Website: apple
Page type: receipt
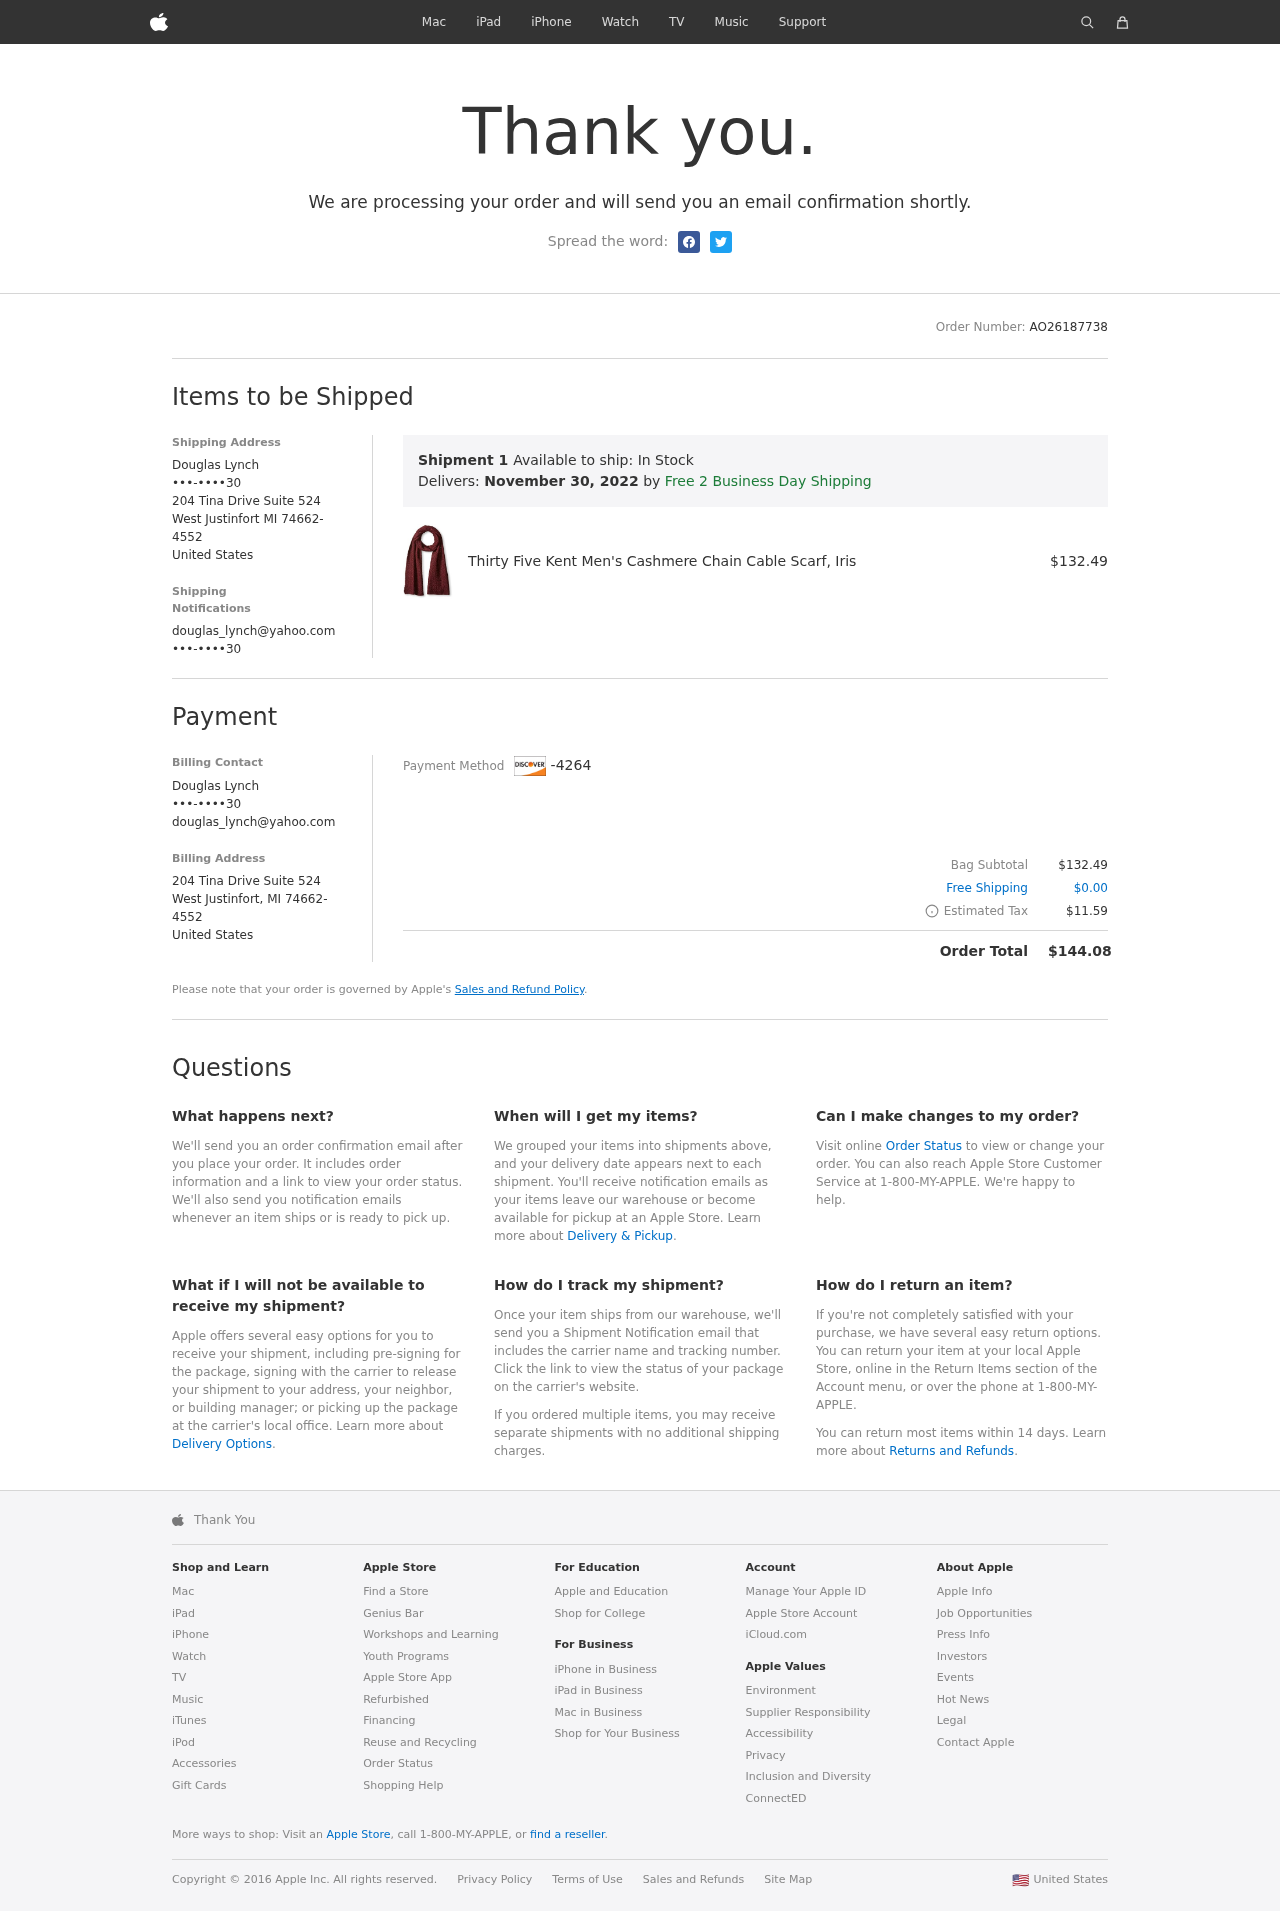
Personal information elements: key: PII_CARD_LAST4
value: -4264
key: PII_CITY
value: West Justinfort
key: PII_COUNTRY
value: United States
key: PII_EMAIL
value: douglas_lynch@yahoo.com
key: PII_EMAIL2
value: douglas_lynch@yahoo.com
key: PII_FULLNAME
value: Douglas Lynch
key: PII_FULLNAME2
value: Douglas Lynch
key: PII_PHONE
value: •••-••••30
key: PII_PHONE2
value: •••-••••30
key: PII_PHONE3
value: •••-••••30
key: PII_POSTCODE_FULL
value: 74662-4552
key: PII_STATE_ABBR
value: MI
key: PII_STREET
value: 204 Tina Drive Suite 524
Product elements: key: PRODUCT1_NAME
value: Thirty Five Kent Men's Cashmere Chain Cable Scarf, Iris
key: PRODUCT1_PRICE
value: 132.49
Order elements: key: ORDER_ID
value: AO26187738
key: ORDER_DELIVERY_DATE
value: November 30, 2022
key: ORDER_SUBTOTAL
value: $132.49
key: ORDER_SHIPPING_COST
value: $0.00
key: ORDER_TAX
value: $11.59
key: ORDER_TOTAL
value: $144.08